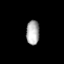
Tissue: prostate
Cell type: T cells
Senescence score: 0.348
Nuclear area (px): 316
Mean DAPI intensity: 170.263